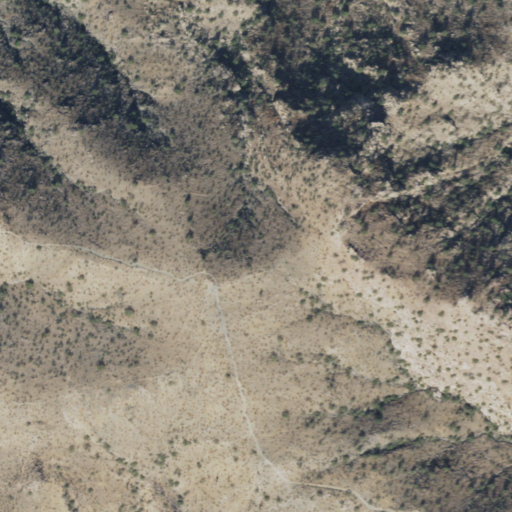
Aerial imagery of ridge(s) in Arizona named South Mountains containing only shrub